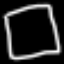
Label: square